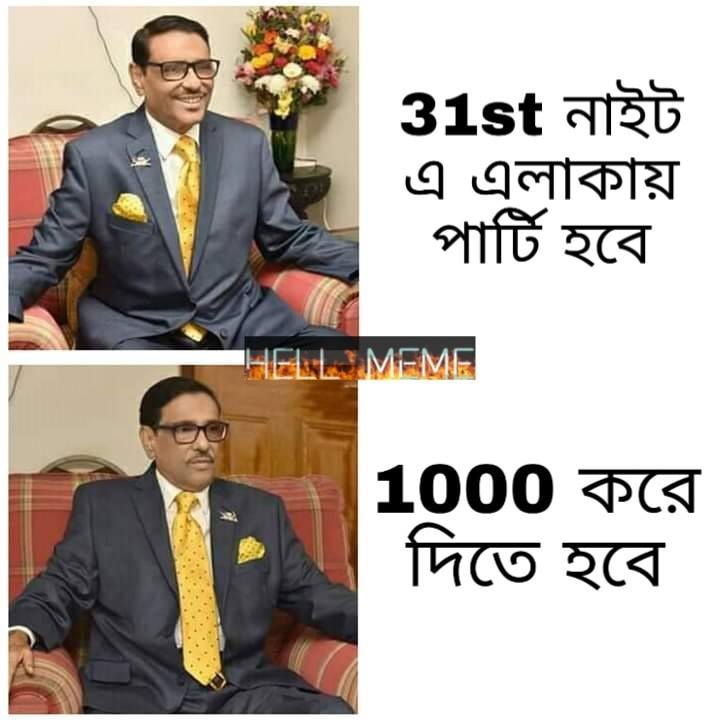
Caption: 31st নাইট এ এলাকায় পার্টি হবে  1000 করে দিতে হবে
Label: non-hate